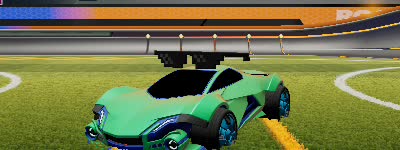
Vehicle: werewolf